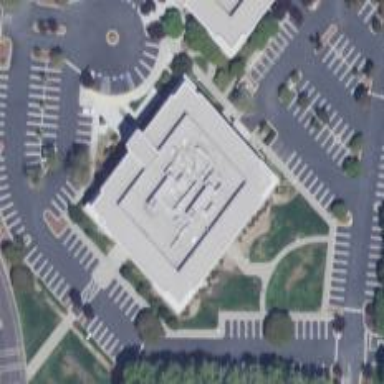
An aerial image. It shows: Office building.